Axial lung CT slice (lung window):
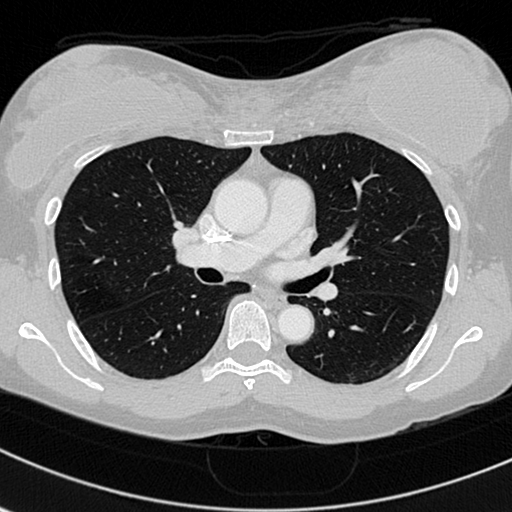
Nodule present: no